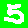
Digit: 5